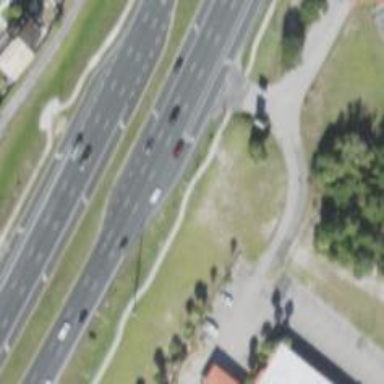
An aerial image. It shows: Footway along the road.